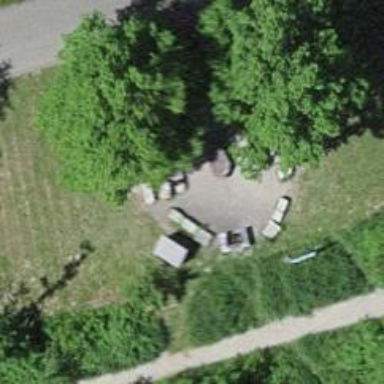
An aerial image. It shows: Picnic table located in leisure land area.